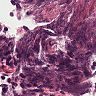
Metastatic tissue present: no